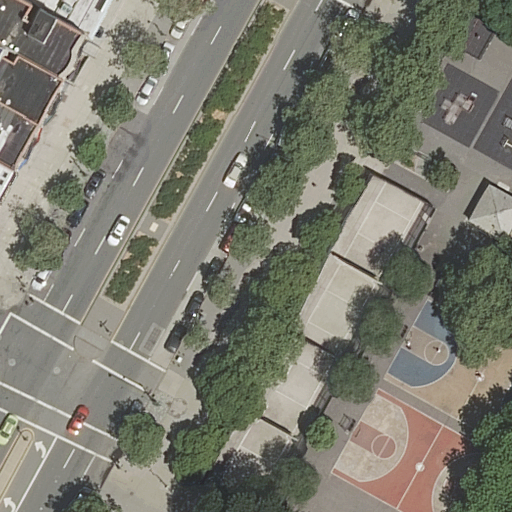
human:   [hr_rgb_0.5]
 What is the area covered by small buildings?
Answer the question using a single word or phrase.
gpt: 16m2

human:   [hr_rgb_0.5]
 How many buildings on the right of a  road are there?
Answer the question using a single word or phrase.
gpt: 1

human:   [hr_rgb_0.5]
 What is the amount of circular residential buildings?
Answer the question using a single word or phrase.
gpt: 0

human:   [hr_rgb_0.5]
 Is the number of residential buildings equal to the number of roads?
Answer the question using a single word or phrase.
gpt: yes

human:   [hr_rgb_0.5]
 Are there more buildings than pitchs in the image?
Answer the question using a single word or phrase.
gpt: yes

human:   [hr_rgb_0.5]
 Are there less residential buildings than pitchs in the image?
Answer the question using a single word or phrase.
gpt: no

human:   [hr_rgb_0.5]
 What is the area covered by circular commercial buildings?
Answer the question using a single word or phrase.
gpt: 0m2

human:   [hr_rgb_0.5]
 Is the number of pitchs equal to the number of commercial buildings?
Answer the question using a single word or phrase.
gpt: no

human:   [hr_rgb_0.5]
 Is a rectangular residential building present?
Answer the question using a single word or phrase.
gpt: yes

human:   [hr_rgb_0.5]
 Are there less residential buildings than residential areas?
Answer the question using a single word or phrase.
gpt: no

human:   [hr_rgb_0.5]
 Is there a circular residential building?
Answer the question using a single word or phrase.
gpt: no

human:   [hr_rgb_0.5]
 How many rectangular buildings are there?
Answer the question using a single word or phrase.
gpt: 2

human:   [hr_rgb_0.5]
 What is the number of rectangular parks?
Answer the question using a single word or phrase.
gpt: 1

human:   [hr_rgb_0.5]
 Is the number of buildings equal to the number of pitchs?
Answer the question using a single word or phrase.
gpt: no

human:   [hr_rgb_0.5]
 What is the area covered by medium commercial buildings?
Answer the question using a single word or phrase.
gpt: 0m2

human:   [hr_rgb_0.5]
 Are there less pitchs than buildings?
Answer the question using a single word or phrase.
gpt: yes

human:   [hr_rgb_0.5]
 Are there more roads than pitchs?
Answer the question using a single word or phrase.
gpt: yes

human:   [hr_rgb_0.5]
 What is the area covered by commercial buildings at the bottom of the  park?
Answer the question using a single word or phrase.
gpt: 0m2

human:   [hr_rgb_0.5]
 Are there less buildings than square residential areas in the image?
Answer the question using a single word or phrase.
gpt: no

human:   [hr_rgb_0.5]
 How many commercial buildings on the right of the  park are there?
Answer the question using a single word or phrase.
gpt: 0

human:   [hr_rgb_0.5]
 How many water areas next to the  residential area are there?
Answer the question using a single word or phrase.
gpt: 0

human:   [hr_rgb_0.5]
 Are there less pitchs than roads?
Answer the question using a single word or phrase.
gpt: yes

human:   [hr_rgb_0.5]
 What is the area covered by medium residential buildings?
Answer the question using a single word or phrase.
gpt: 848m2

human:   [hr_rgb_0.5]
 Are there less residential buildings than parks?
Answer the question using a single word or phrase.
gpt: no

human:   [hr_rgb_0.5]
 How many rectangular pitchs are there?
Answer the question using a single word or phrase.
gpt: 3

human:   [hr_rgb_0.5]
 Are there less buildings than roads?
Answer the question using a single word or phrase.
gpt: no

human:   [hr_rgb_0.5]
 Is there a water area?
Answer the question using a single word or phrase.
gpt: no

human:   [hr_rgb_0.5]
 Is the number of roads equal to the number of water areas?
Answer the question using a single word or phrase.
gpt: no

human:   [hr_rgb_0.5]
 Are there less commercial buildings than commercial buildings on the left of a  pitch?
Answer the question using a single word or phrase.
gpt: no

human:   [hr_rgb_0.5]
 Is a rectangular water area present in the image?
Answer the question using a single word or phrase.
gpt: no

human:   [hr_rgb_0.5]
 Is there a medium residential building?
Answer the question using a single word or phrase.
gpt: yes

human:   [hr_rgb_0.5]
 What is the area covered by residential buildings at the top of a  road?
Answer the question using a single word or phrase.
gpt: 1485m2

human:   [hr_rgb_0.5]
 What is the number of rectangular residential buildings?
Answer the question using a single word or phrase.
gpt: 2

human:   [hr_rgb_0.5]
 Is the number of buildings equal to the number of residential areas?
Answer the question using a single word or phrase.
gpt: no

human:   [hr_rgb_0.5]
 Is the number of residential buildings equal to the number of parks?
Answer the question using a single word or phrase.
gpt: no

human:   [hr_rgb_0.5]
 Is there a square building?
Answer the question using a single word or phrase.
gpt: no